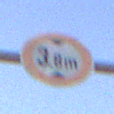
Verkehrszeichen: TatsaechlicheHoehe
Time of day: SunriseSunset
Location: Outdoor (Nature)
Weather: Clear
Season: NotSpecified
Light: Natural